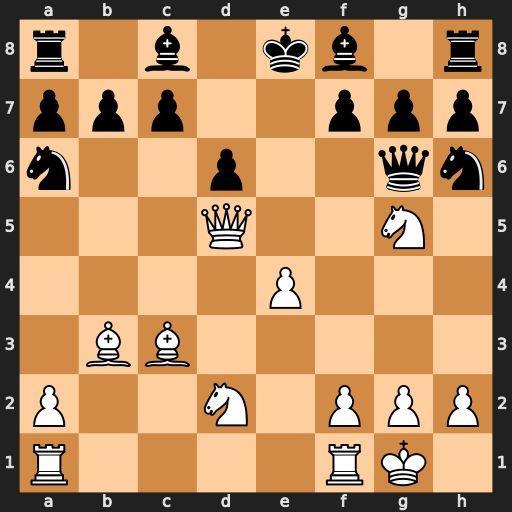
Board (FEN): r1b1kb1r/ppp2ppp/n2p2qn/3Q2N1/4P3/1BB5/P2N1PPP/R4RK1
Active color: w
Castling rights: kq
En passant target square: -
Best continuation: Ba4+